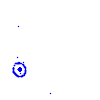
Particle: pion